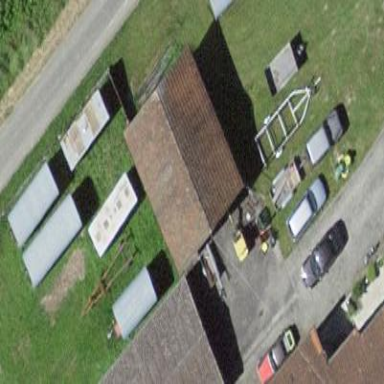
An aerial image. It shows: Garage building.